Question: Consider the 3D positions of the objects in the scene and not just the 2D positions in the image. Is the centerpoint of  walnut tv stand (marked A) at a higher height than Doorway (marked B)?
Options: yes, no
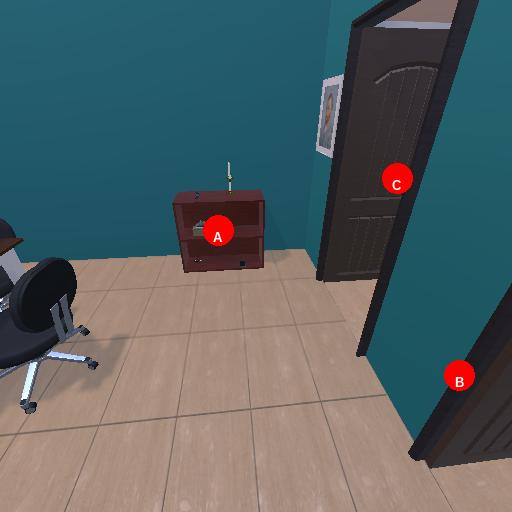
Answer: yes